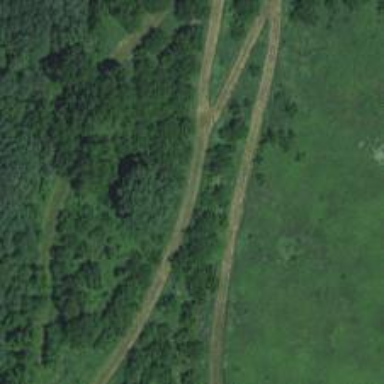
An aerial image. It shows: Footway road leading through track in leisure land.